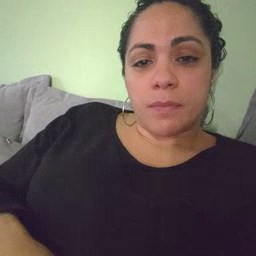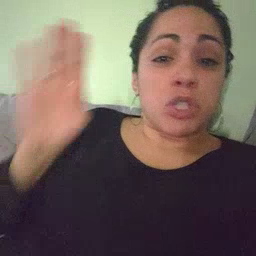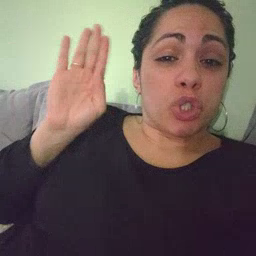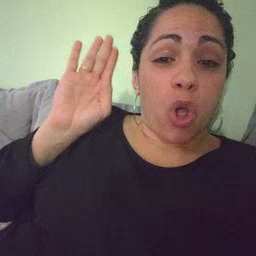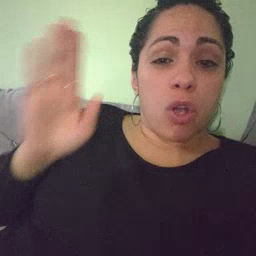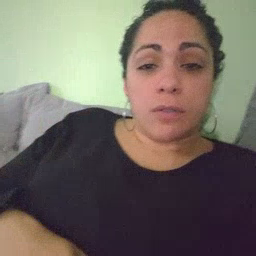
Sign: dog